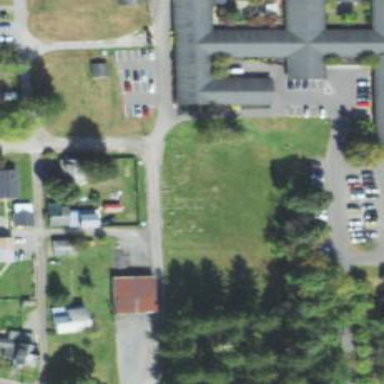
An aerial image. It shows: Cemetery.